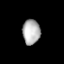
Tissue: lung
Cell type: Epithelial cells
Senescence score: 0.631
Nuclear area (px): 431
Mean DAPI intensity: 177.942